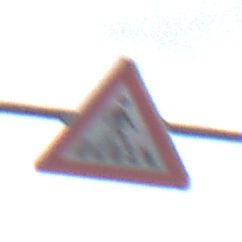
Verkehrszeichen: FussgaengerueberwegLinks
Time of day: Midday
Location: Outdoor (Suburban)
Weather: Overcast
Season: NotSpecified
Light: Natural